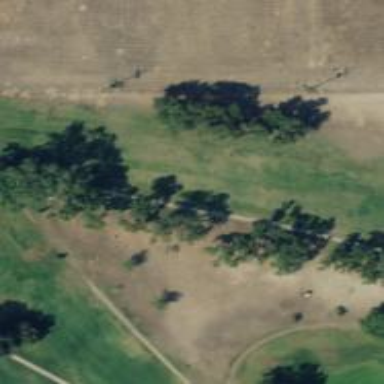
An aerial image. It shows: Service road with grade1 track surface. It resembles golf cart path.